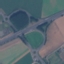
Land use / land cover: Highway